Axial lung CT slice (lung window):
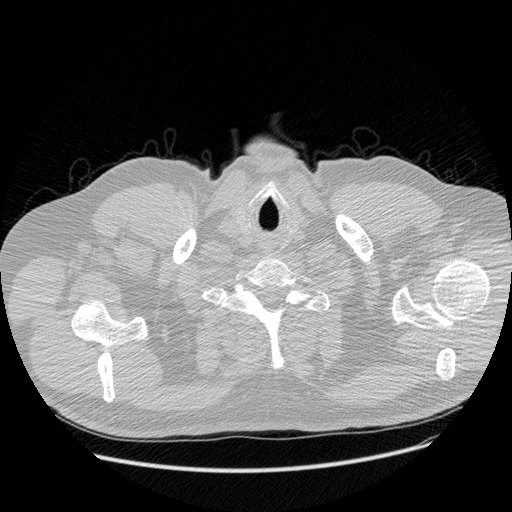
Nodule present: no